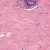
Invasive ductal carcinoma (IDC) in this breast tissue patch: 0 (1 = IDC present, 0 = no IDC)